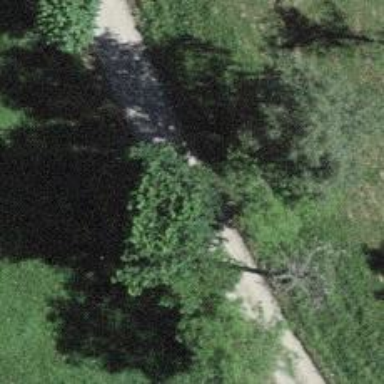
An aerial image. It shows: Residential road with pebblestone surface of grade 2 tracktype.